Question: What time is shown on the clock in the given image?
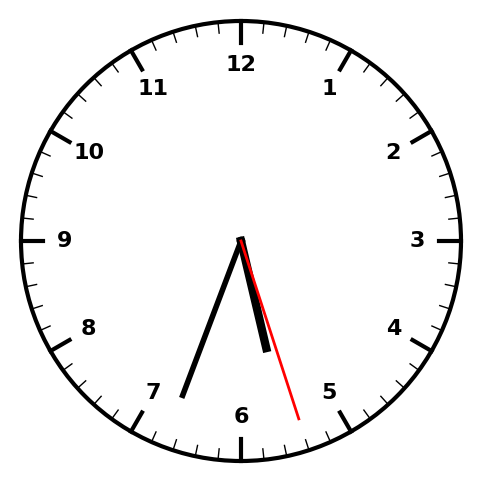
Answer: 05:33:27